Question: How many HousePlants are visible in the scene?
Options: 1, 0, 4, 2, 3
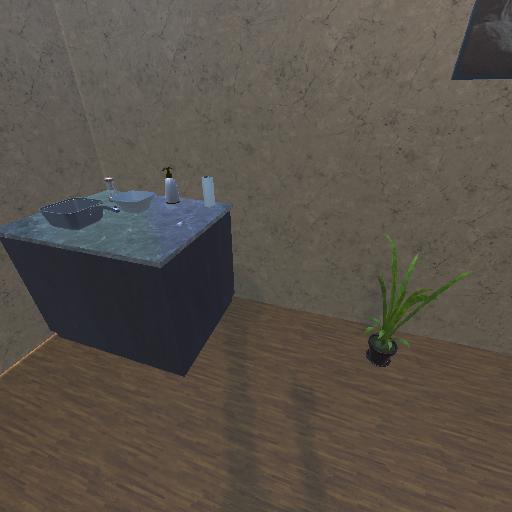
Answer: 1